Question: I'm trying to output Chinese characters and Pinyin from my Game.php file.
In my Game.HTML file, just using '<meta http-equiv="content-type" content="text/html; charset=utf-8" />' works fine.
But in my Game.PHP file, it does not. So I tried following these to get it to work:
1) <URL>
2) <URL>
At the top of my Game.PHP file, I've included this in the '<head>' portion of the HTML... and I've added the specified 'default_charset' to my php.ini file, and the 'AddDefaultCharset' to my Apache file. What am I doing wrong?

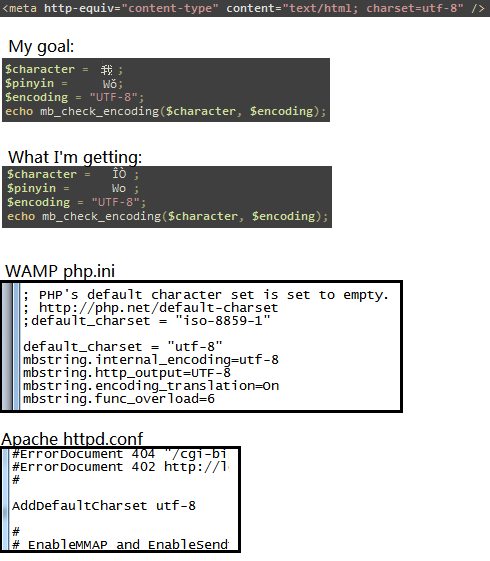
Answer: You should be able to use the PHP utf8_encode() function. Try $character = utf8_encode(put your character here) and be sure to use single or double quotes around the character.
In NotePAD++
Settings -> Preferences -> New Document/ Open Save Directory
Under New Document Encoding -> check UTF8 without BOM